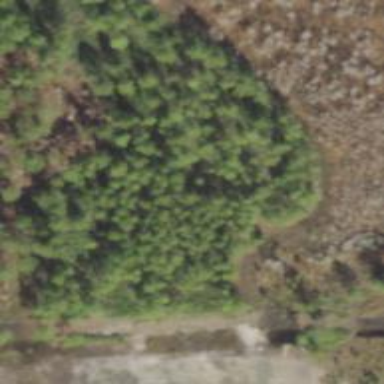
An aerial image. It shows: Needle-leaved woodland.